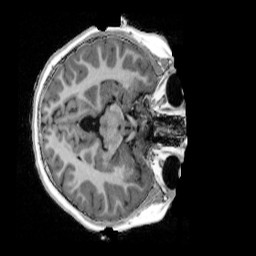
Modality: UNIT1_denoised
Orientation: axial
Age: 9
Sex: female
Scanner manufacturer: siemens
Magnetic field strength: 3 T
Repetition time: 4 s
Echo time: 0.00303 s